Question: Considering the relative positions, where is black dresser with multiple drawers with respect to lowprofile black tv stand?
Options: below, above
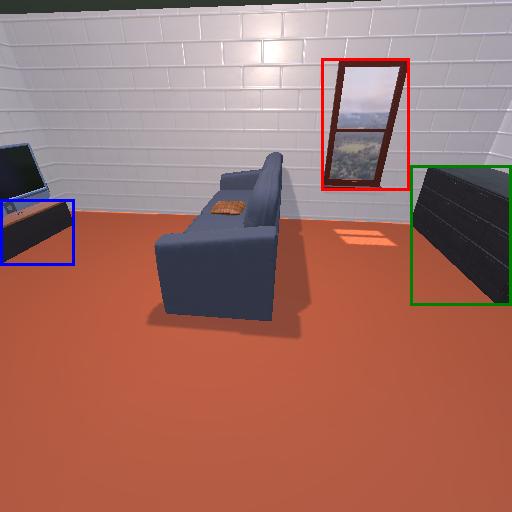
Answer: below